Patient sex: F
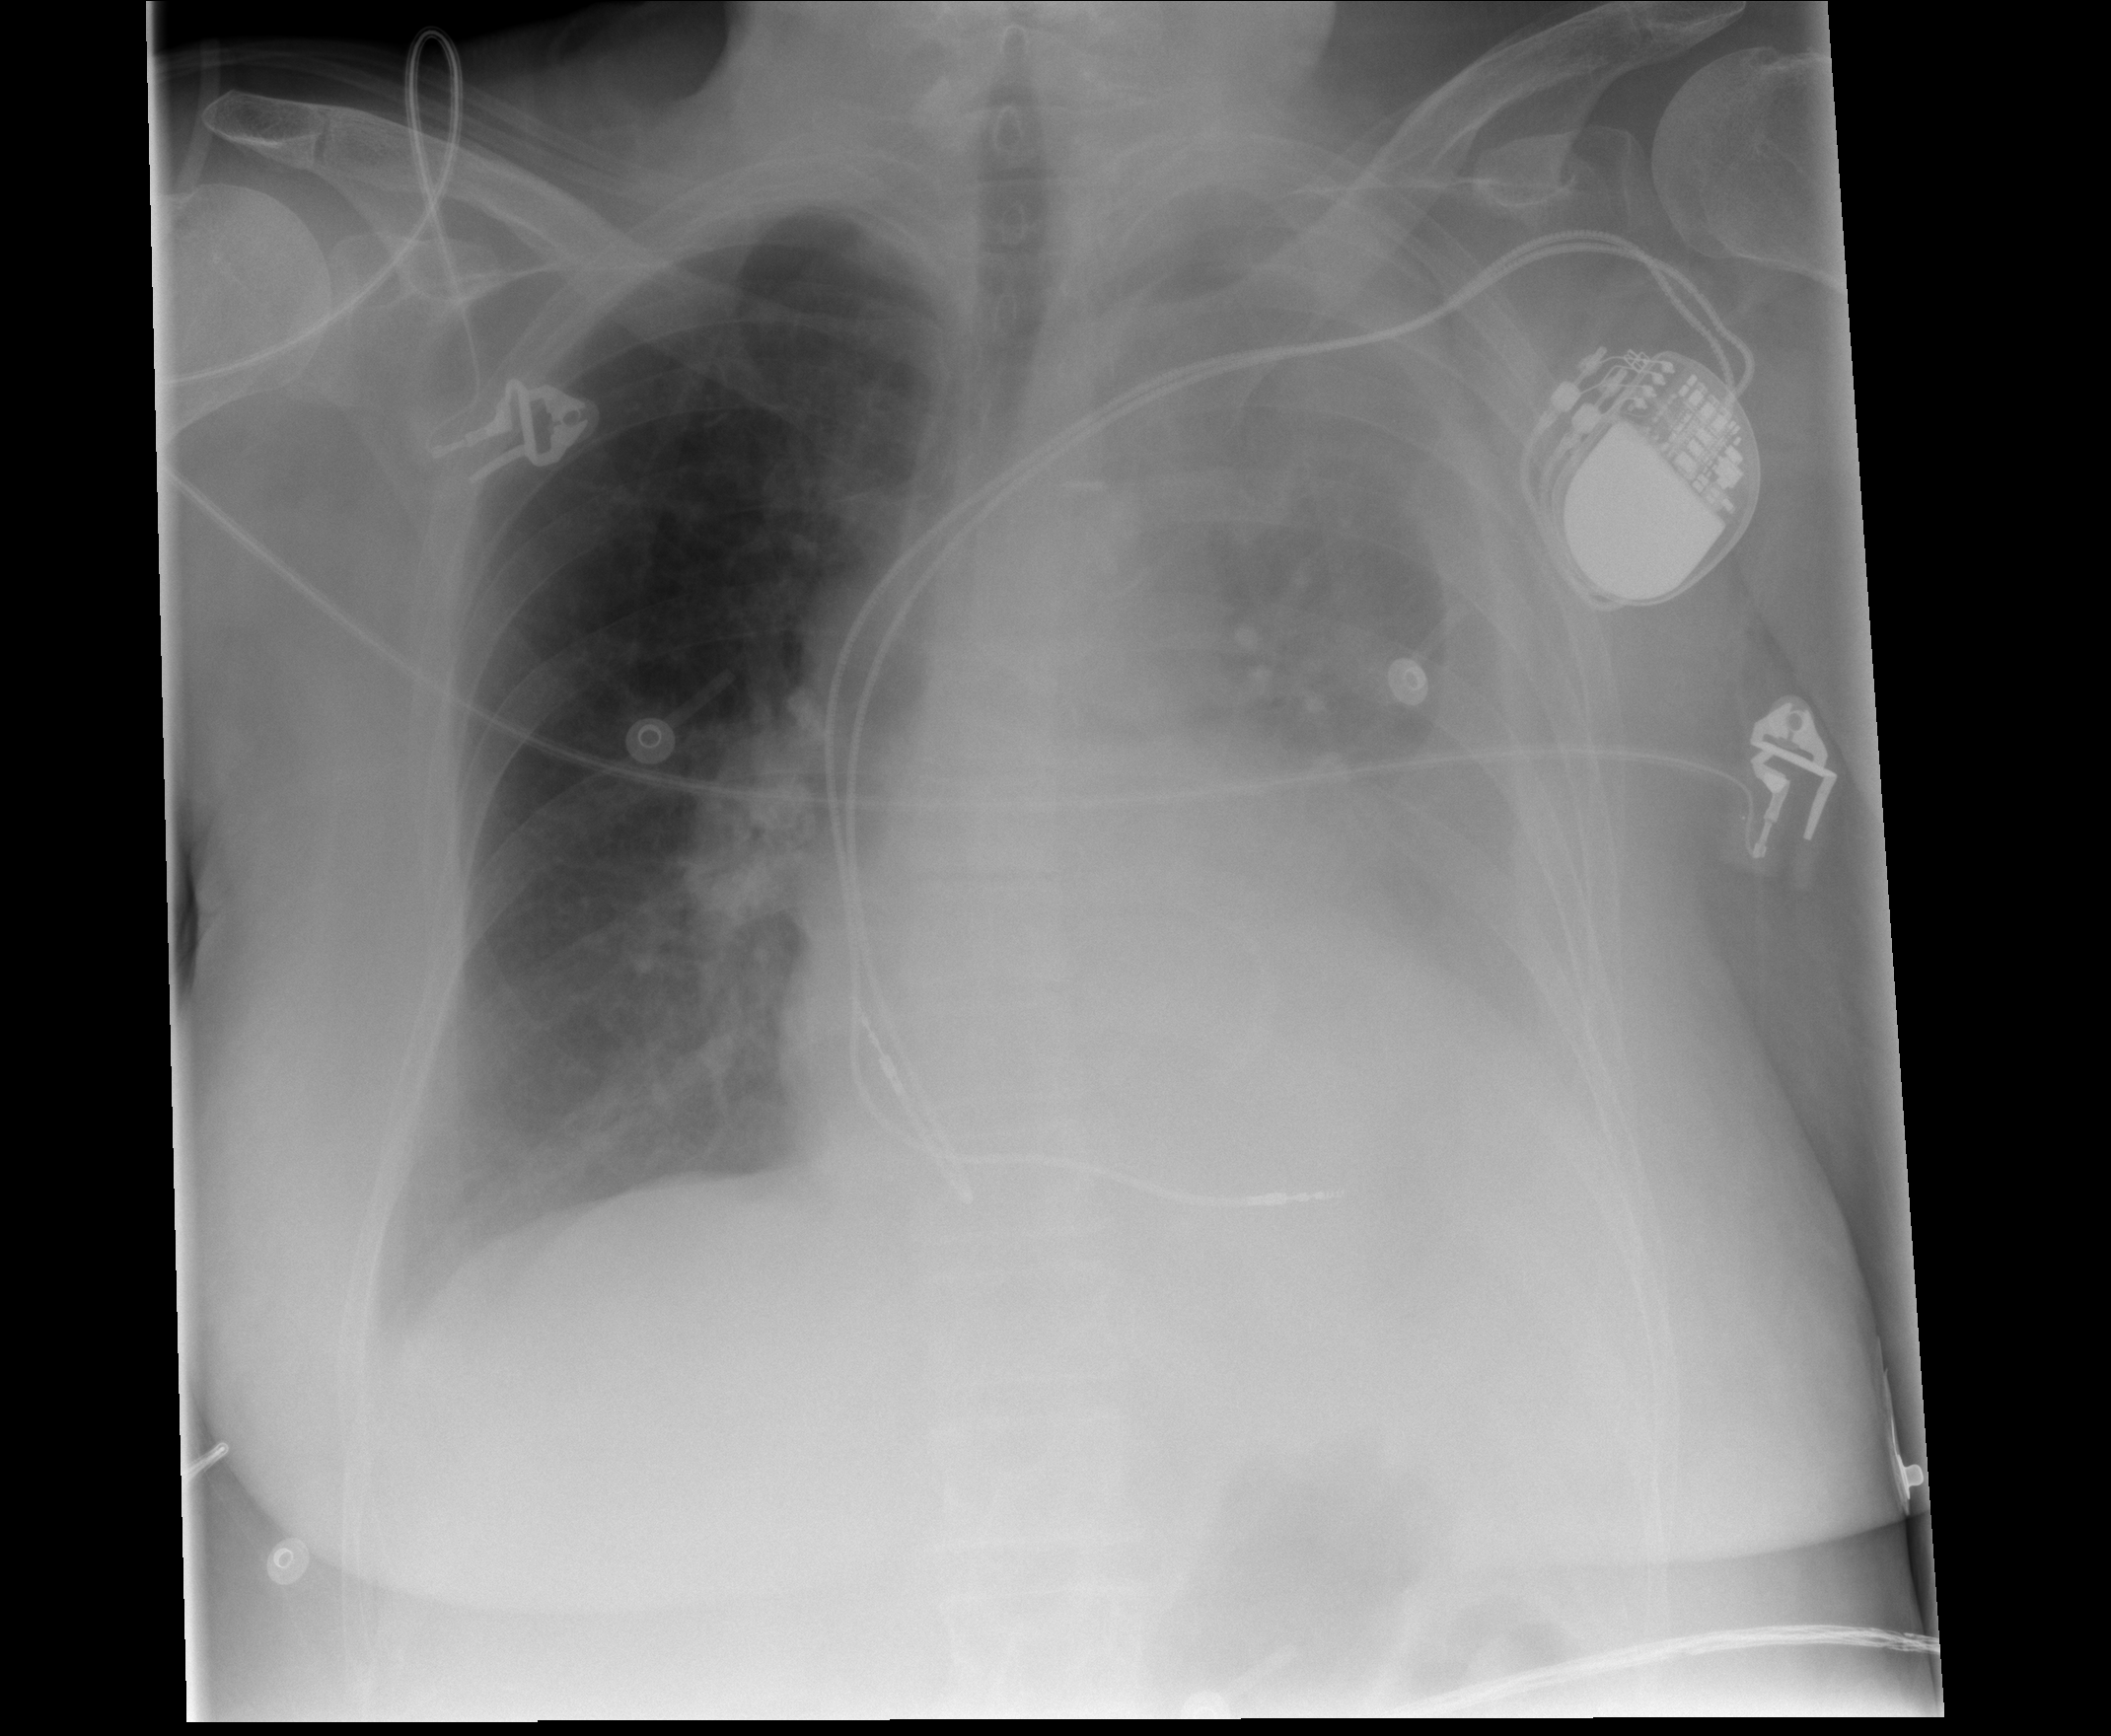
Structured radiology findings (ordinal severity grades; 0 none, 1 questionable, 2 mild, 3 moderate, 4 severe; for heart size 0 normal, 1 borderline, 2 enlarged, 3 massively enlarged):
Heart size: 2
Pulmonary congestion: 1
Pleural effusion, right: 0
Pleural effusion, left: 3
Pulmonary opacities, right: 0
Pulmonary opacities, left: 0
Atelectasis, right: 1
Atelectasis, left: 2